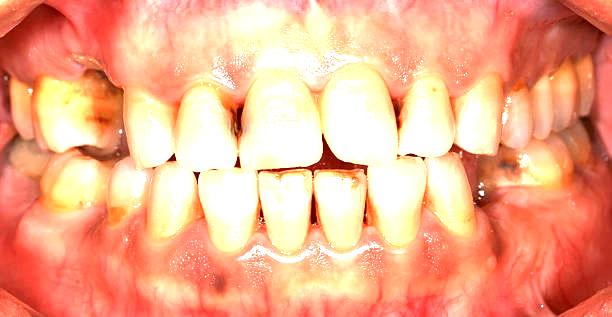
Condition: Calculus